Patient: sex F, age 33
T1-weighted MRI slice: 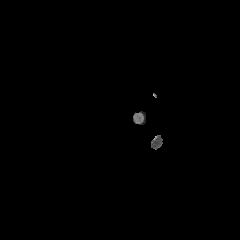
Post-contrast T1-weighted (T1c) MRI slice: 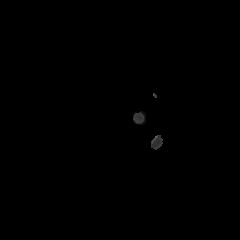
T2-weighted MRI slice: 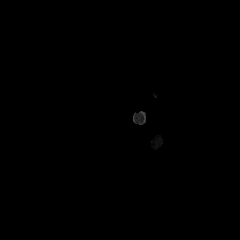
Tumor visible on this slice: no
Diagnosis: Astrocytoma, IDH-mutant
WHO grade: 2